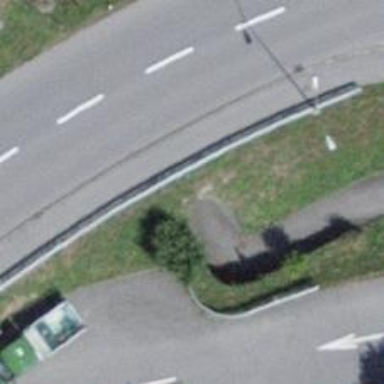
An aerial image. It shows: Footway passing through tunnel.